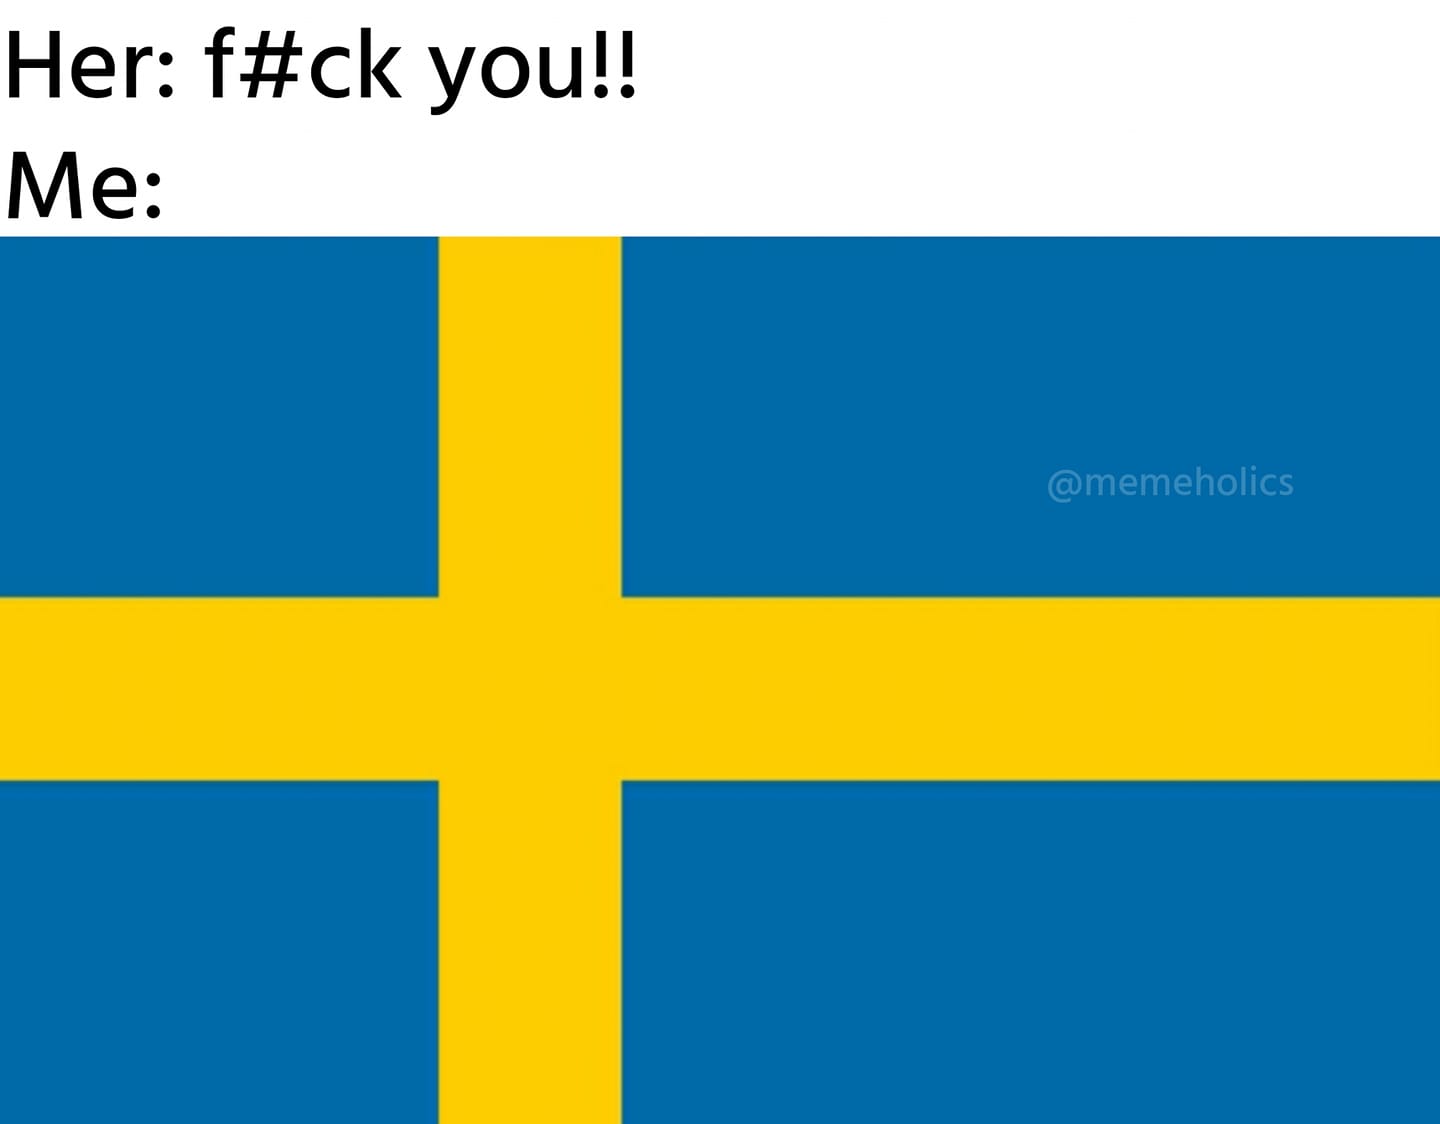
Caption: Her: f#ck you !!    Me:
Label: hate